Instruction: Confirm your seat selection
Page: seats
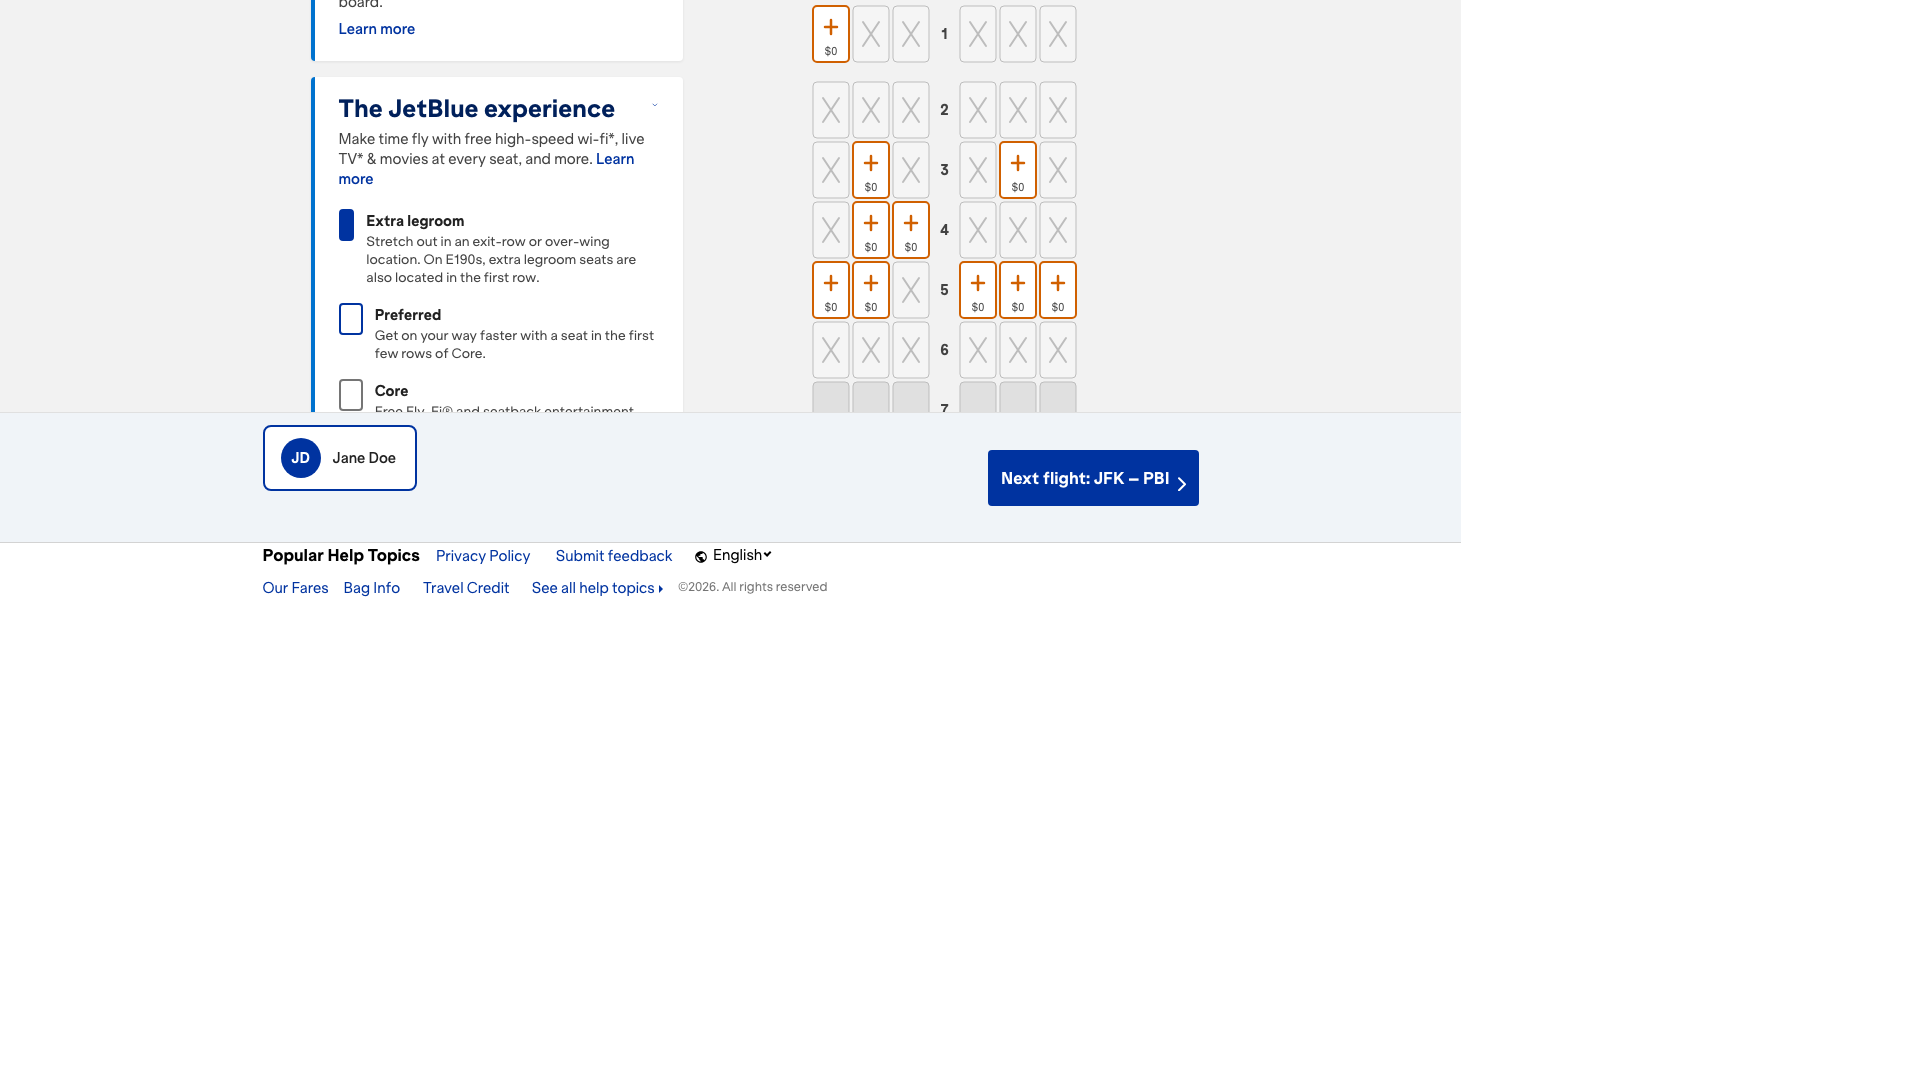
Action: click